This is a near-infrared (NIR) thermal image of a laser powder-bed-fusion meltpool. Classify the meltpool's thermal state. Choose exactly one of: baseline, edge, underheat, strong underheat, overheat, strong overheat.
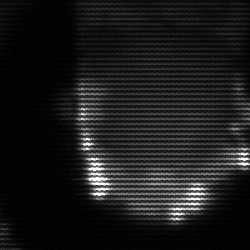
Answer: baseline